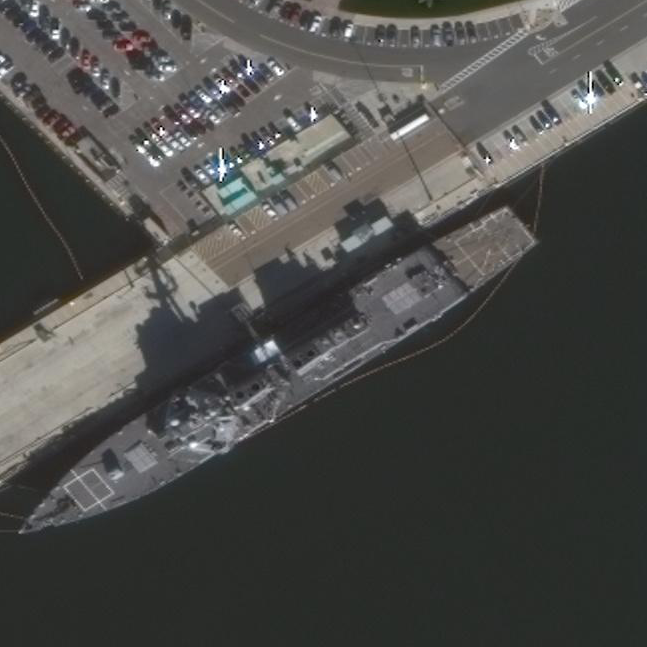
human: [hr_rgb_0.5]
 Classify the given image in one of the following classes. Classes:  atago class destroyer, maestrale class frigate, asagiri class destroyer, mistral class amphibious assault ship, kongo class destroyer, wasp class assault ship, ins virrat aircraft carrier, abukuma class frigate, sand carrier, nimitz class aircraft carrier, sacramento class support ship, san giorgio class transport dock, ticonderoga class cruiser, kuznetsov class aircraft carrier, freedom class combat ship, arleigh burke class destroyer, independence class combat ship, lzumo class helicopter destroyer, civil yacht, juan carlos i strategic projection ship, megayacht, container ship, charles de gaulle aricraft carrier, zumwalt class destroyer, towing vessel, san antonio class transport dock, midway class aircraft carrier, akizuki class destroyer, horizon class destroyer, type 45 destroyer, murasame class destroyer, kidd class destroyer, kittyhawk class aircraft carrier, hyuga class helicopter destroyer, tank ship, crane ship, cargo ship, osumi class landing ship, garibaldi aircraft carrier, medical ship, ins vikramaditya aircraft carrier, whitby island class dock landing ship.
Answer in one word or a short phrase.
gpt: Arleigh Burke class destroyer